Field crop: tomato
Growth stage: 1
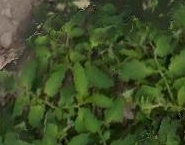
Species: tomato